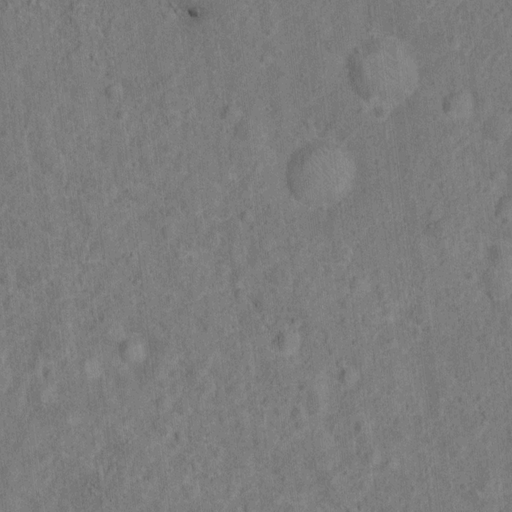
Classes present: Background